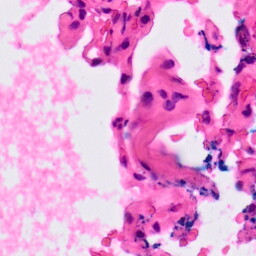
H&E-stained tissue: Lung